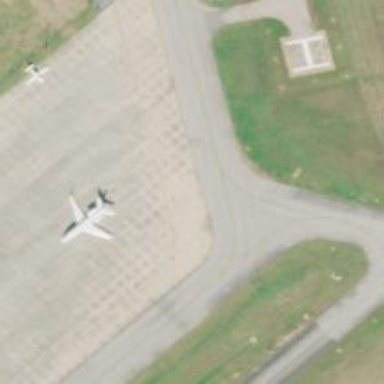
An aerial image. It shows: Image of taxiway at airport.